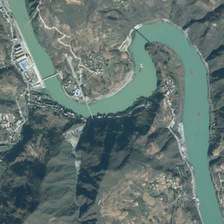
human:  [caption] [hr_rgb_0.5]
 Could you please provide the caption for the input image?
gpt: the river flows through a tall mountain .

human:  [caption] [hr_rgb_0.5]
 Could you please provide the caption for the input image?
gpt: there are many residential areas on both sides of the river .

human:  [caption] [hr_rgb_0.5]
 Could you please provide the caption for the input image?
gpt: there are many residential areas on both sides of the river .

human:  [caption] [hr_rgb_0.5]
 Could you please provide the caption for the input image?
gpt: the river flows through a tall mountain .

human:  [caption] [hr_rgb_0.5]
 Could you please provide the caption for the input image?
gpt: there are many residential areas on both sides of the river .